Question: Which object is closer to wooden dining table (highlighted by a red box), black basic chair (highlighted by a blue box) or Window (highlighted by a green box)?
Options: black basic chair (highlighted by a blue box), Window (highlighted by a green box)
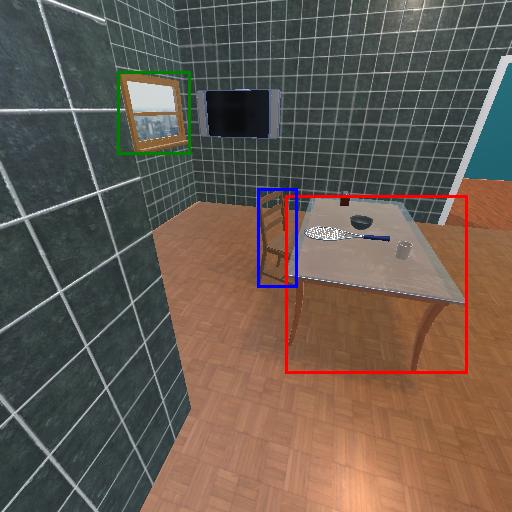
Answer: black basic chair (highlighted by a blue box)